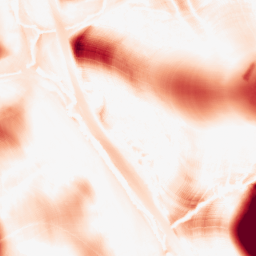
Category: morphological
Decomposition family: morphological
Decomposition parameters: operation: opening
size: 50
Upsampling method: bspline
Upsampling parameters: scale: 8
Upsampling scale: 8